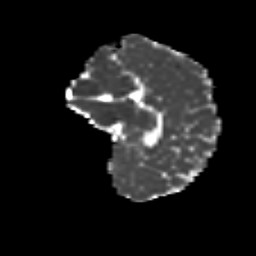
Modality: MD
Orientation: sagittal
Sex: female
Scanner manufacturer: siemens
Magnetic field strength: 3 T
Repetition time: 5 s
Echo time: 0.071 s